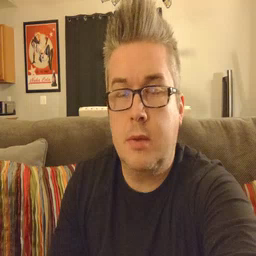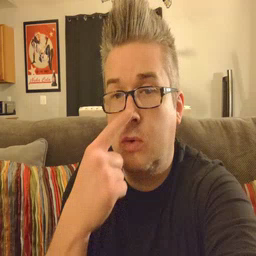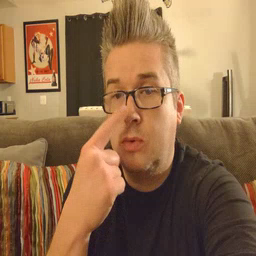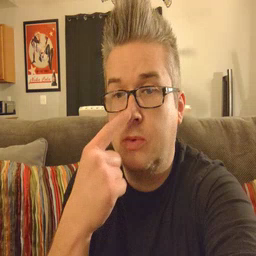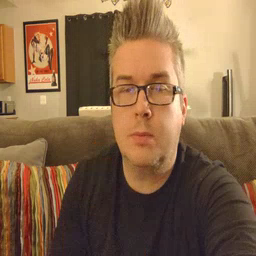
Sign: nose